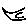
Label: bird